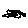
Label: fish